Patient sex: M
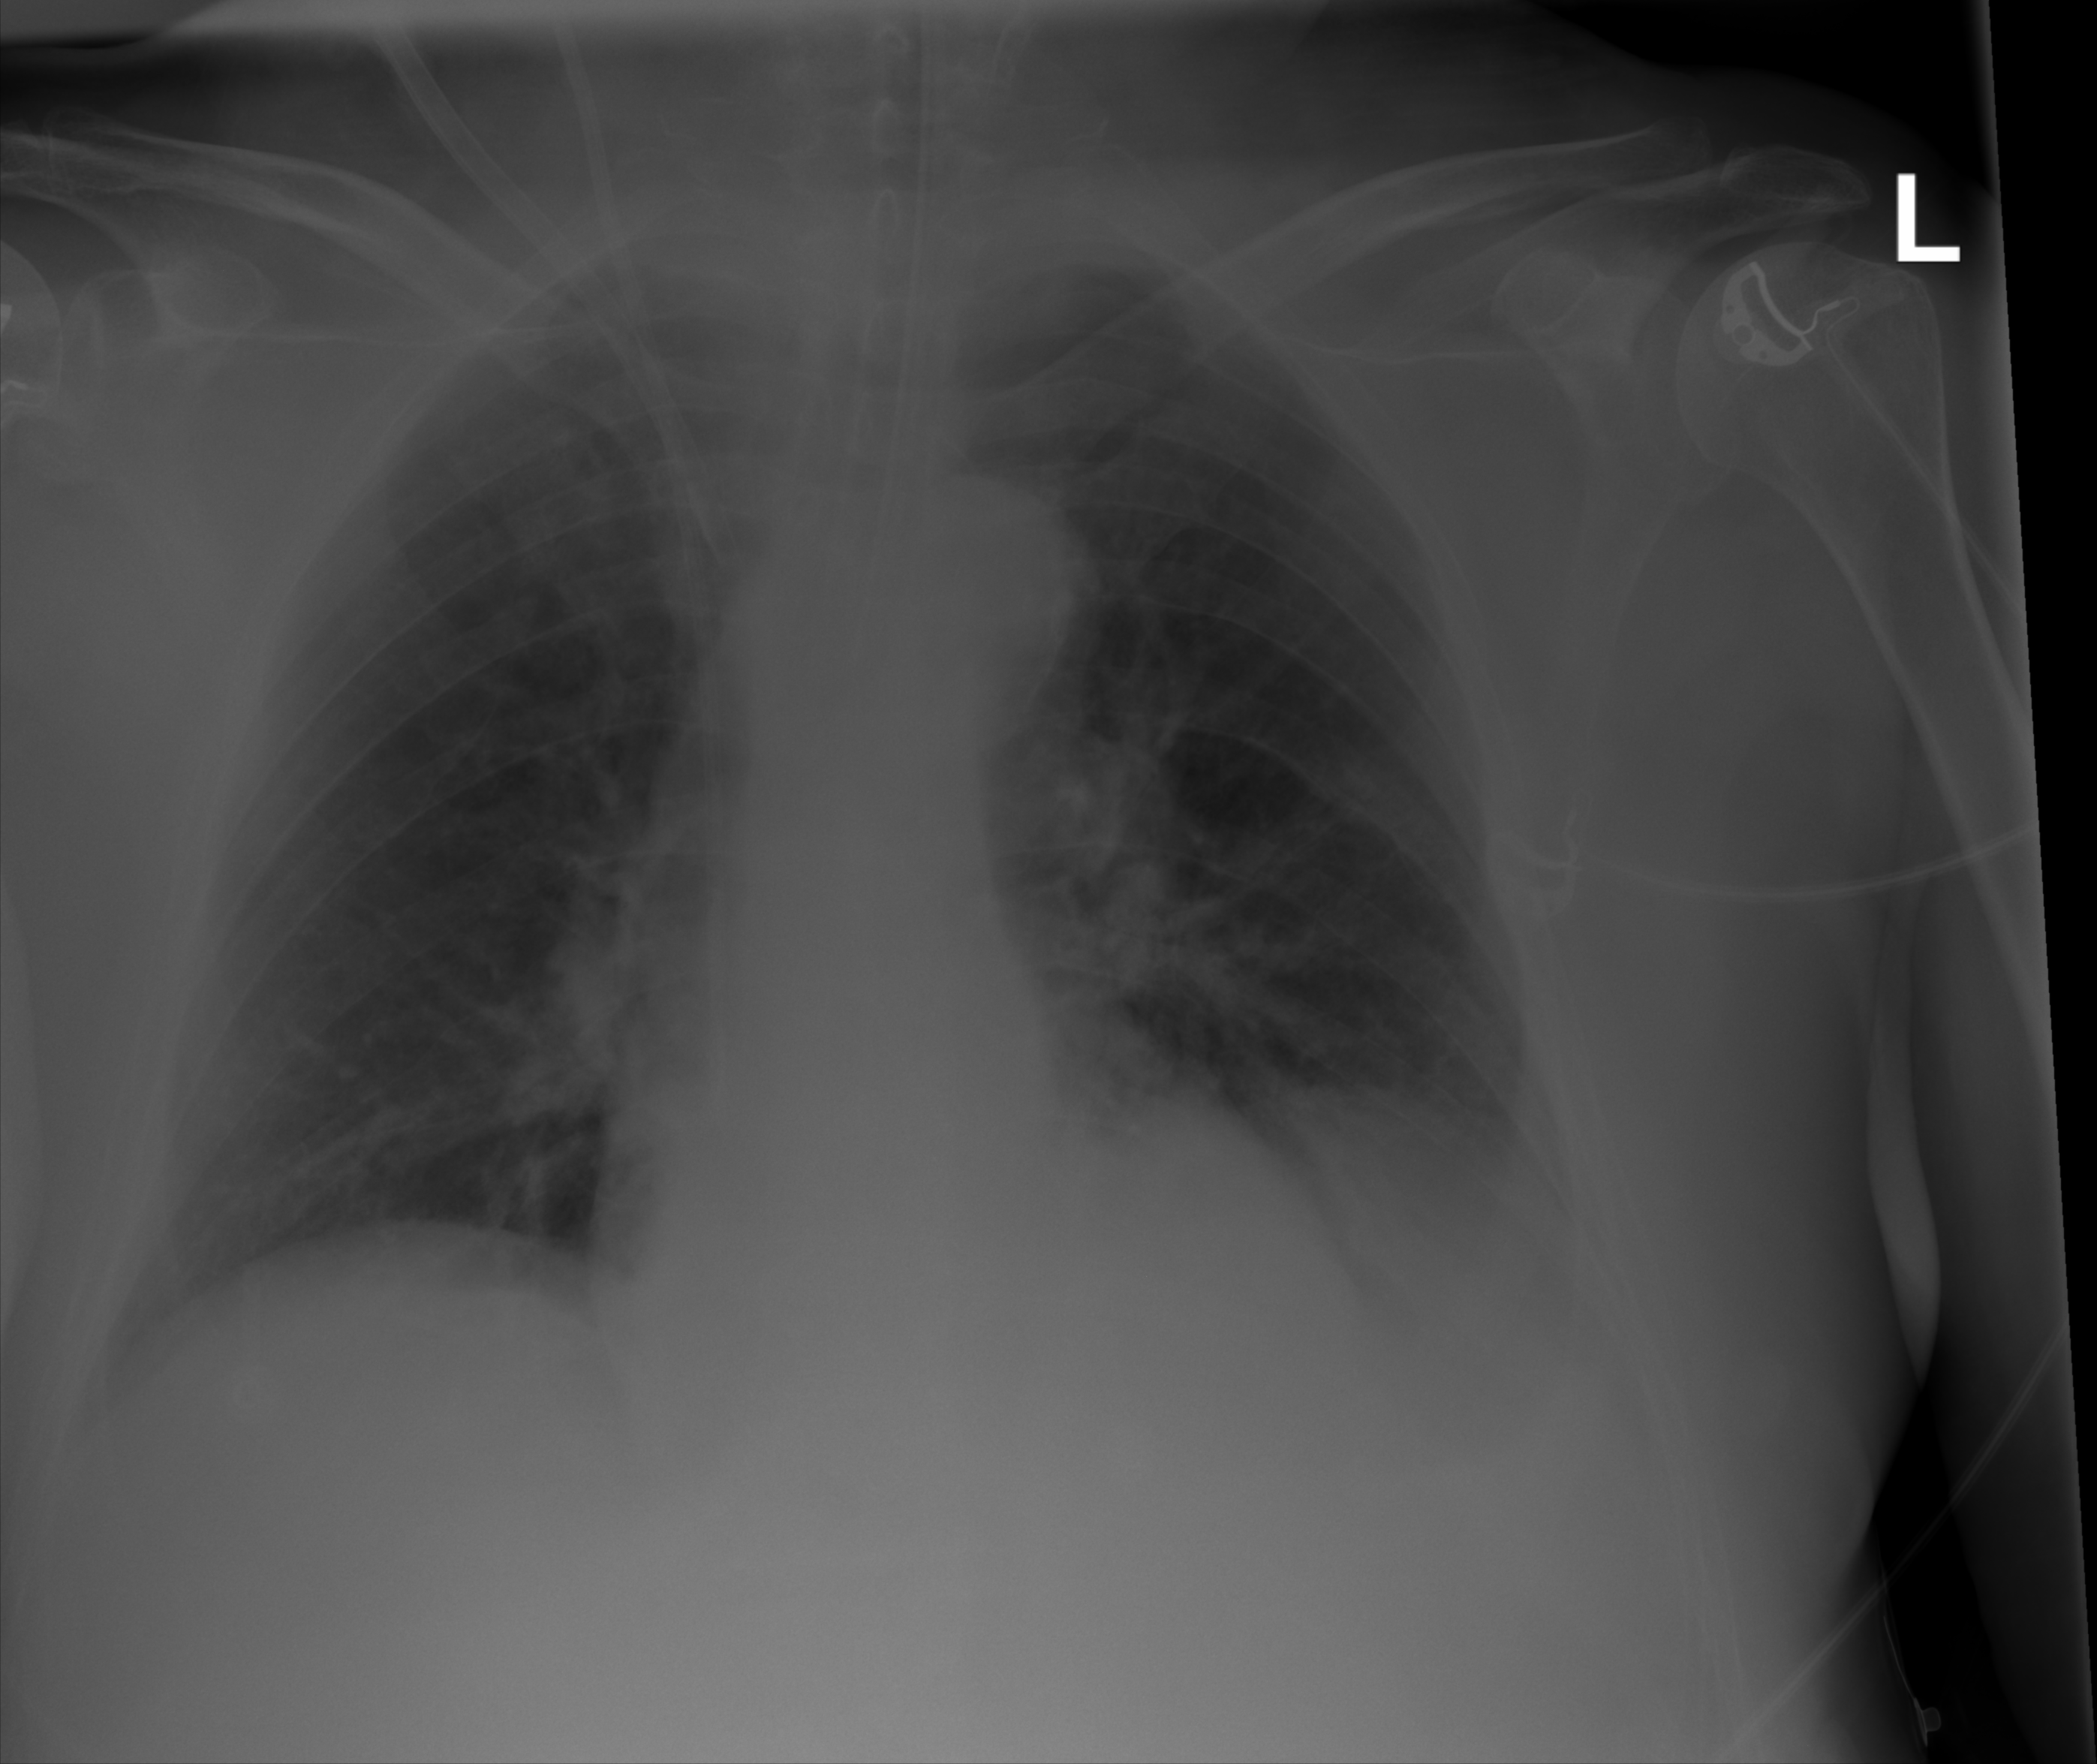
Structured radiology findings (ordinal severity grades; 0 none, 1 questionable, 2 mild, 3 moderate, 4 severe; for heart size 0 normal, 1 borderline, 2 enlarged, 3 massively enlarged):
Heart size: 0
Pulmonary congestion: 0
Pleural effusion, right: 0
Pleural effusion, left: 2
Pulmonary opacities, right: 0
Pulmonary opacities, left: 0
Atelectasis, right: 0
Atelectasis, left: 2